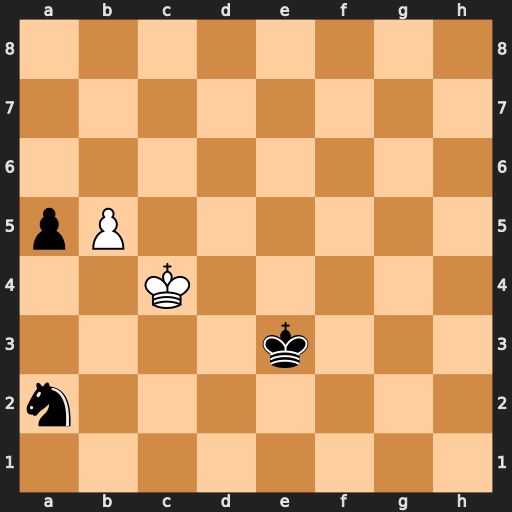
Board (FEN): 8/8/8/pP6/2K5/4k3/n7/8
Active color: w
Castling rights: -
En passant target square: -
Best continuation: b6 Nb4 Kb5 Kd4 b7